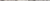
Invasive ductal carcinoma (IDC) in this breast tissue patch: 0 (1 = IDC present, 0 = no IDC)